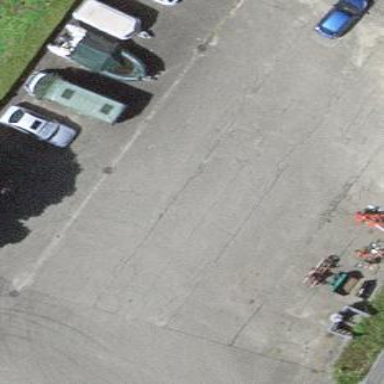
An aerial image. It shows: Asphalt parking lot.